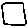
Label: square